Chest X-ray. View position: AP
Patient age: 43
Patient sex: F
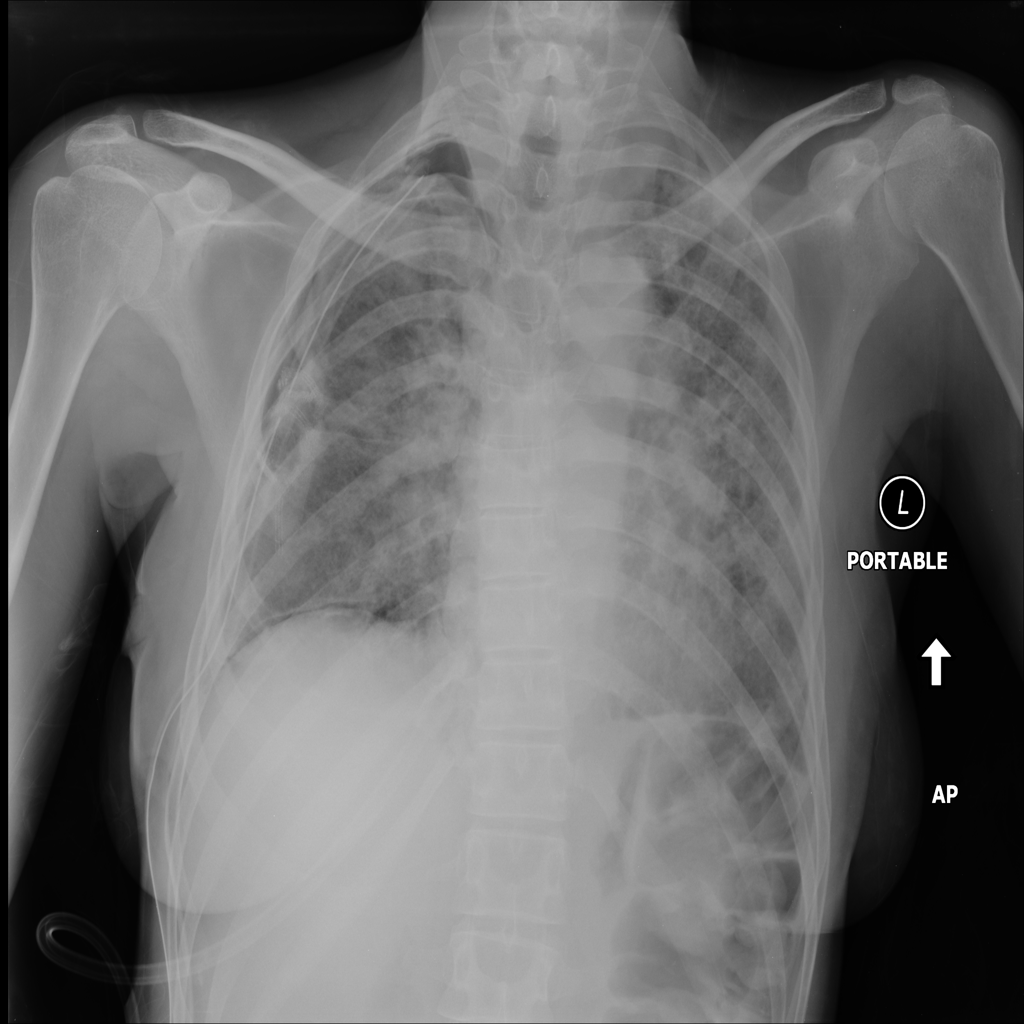
Finding: Pneumothorax